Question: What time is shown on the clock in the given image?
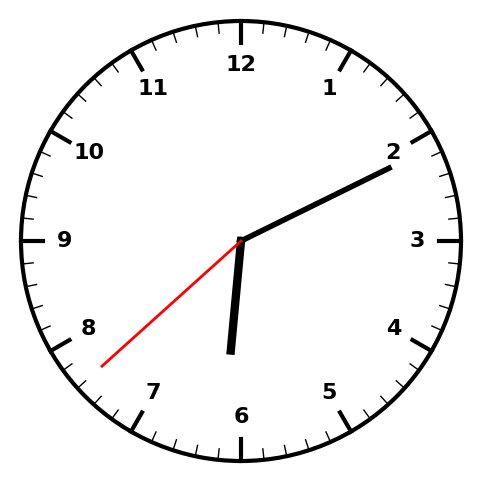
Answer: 06:10:38